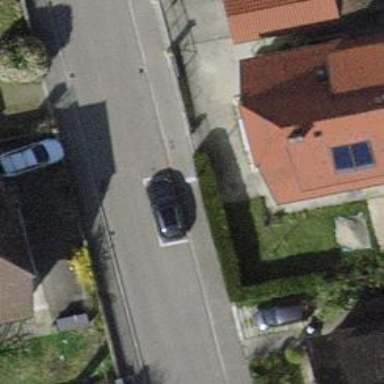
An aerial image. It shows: Asphalt sidewalk along the footway.